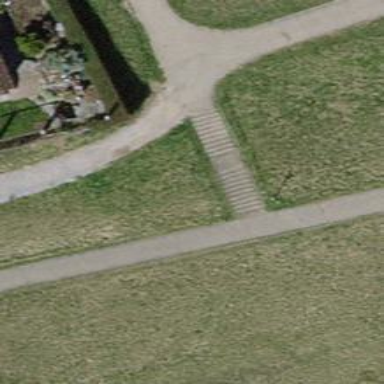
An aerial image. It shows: Road with steps.